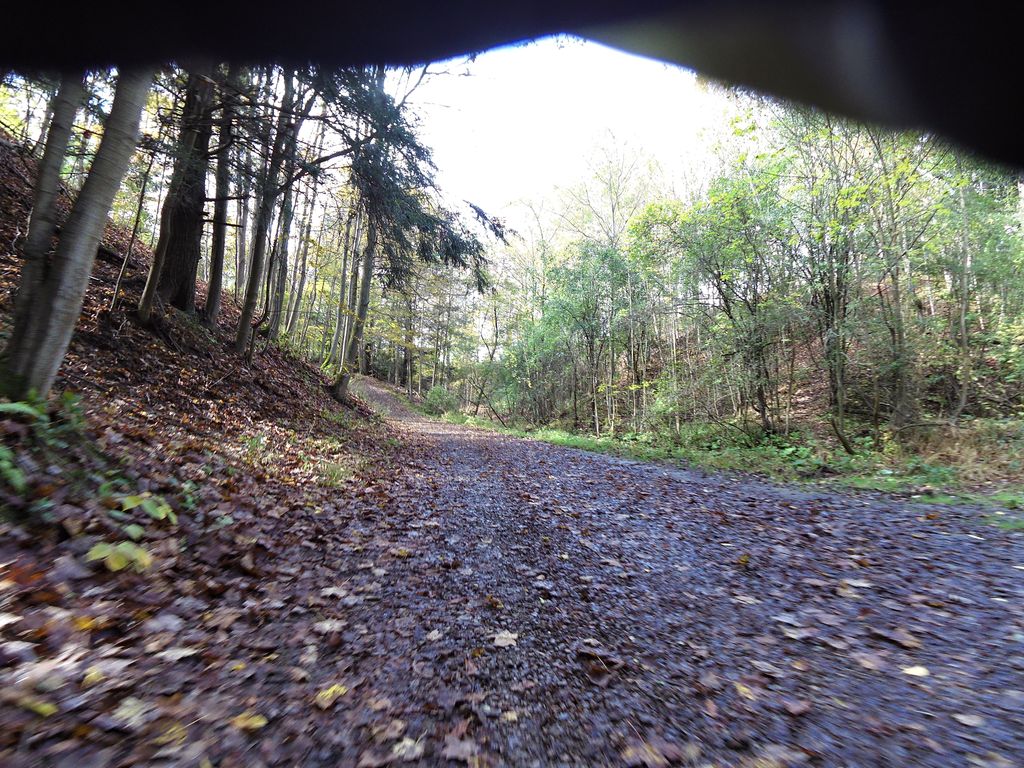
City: hamilton